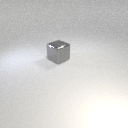
large gray metal cube